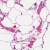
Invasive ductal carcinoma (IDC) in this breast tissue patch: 0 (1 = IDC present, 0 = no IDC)